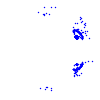
Particle: electron